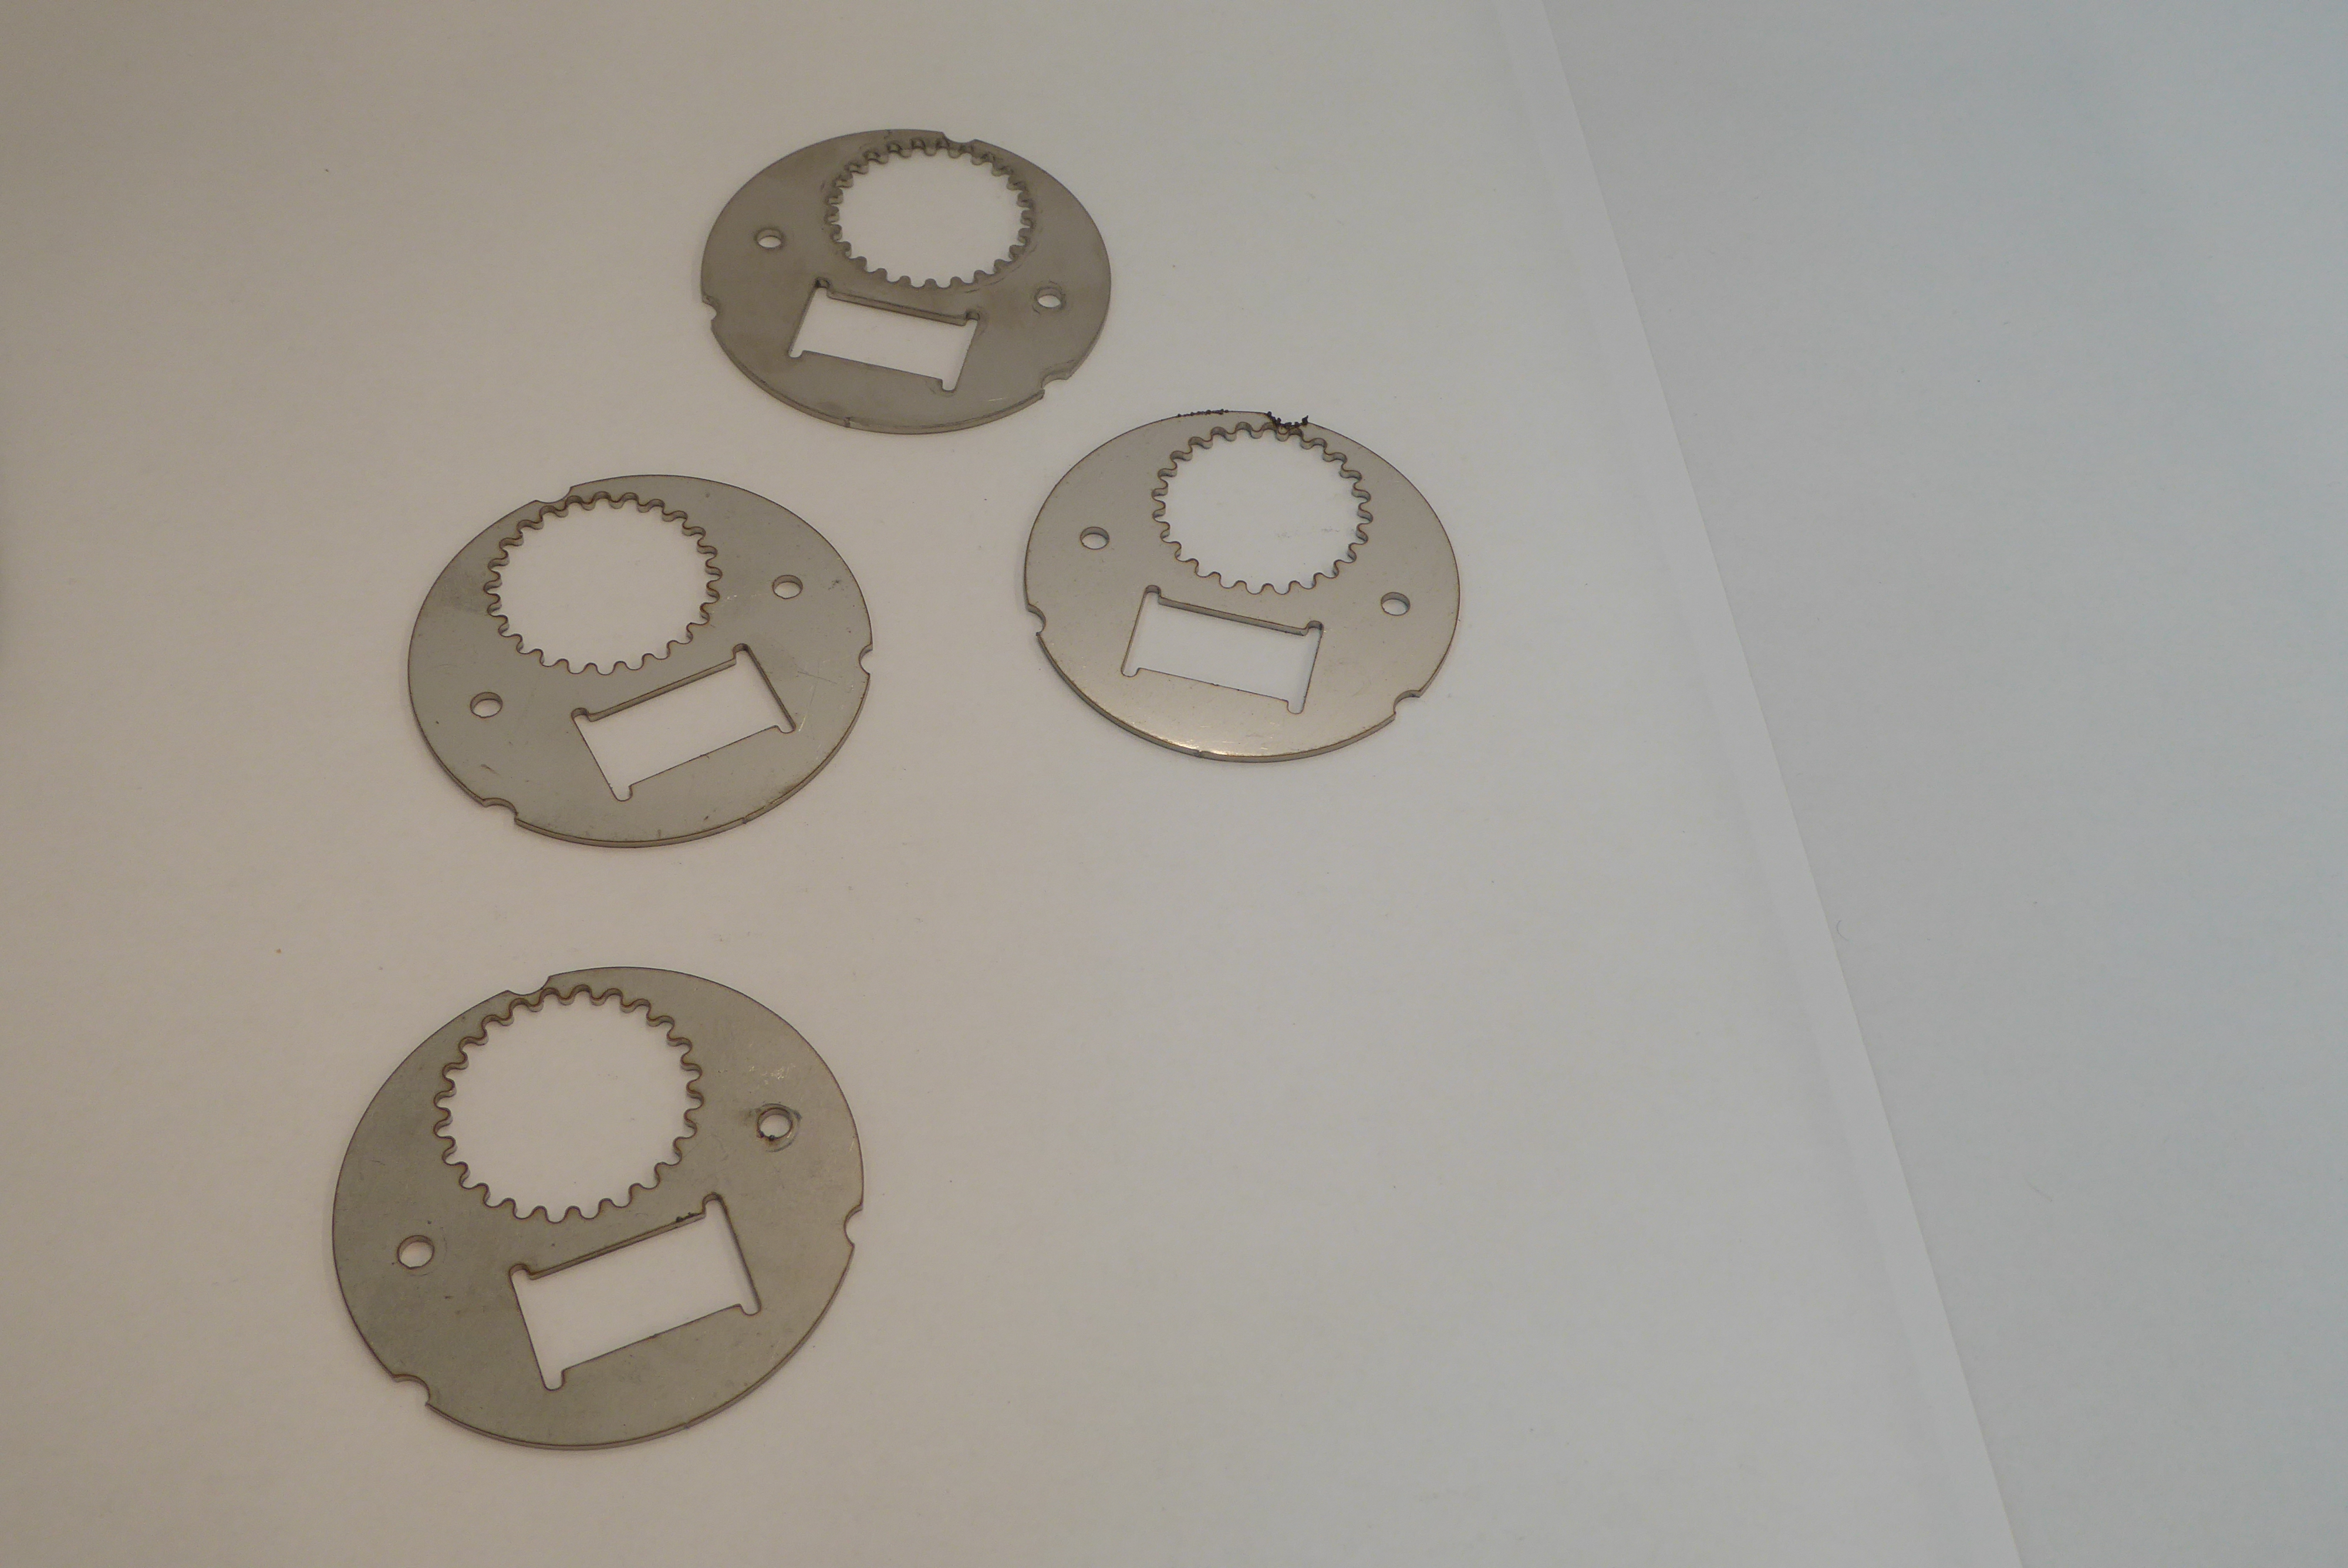
Label: Bottle Opener - Inlay